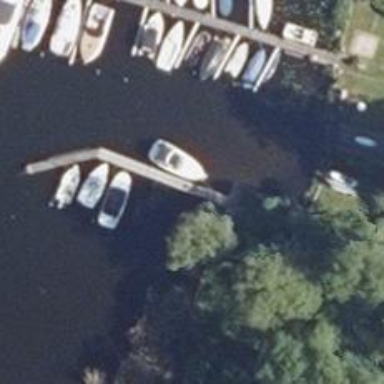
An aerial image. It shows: Man-made pier.